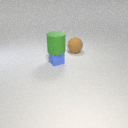
large green rubber cylinder above small blue rubber cube